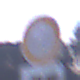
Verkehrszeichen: VerbotFahrzeugeAllerArt
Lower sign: MehrspurigeFahrzeugeFrei4
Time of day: SunriseSunset
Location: Outdoor (Nature)
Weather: Clear
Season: NotSpecified
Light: Natural